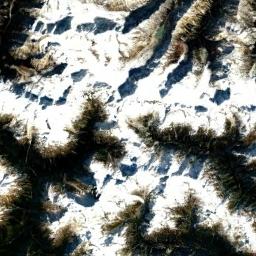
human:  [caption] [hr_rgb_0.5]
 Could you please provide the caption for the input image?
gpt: There is snow on the part of the snowberg .

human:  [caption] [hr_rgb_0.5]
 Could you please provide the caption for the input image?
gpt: The white snow on the snow-capped mountains is veined .

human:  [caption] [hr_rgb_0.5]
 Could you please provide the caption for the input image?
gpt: The snowberg is covered with snow and ice in the top .

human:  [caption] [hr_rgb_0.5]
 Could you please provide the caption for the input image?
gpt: The snow berg is consist of bare land and white snow .

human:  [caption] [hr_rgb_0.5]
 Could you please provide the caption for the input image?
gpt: There are much snow on the snowberg .